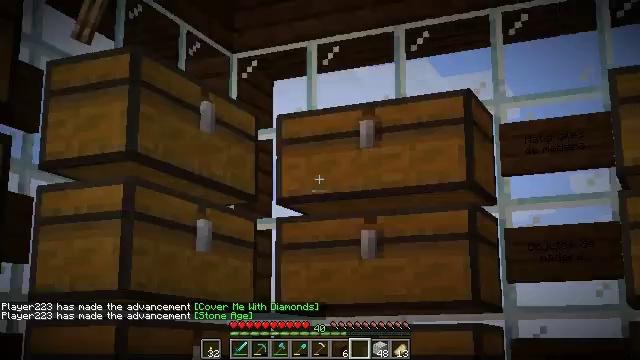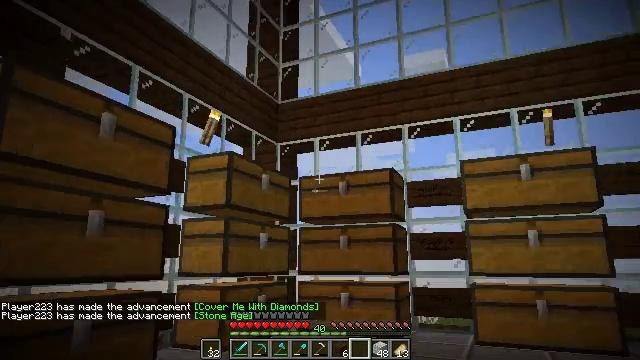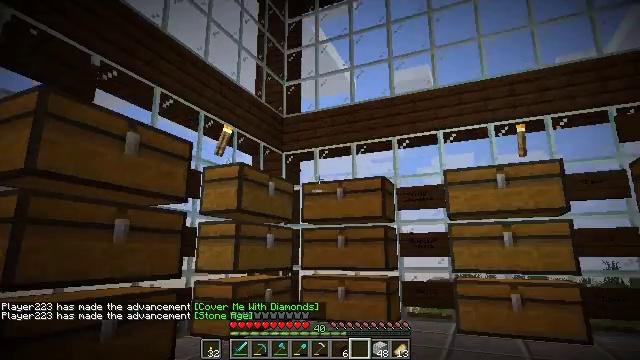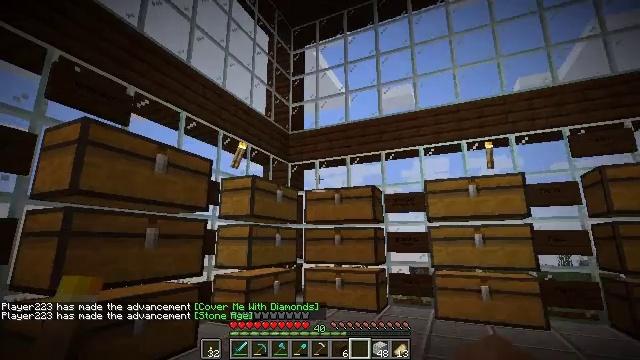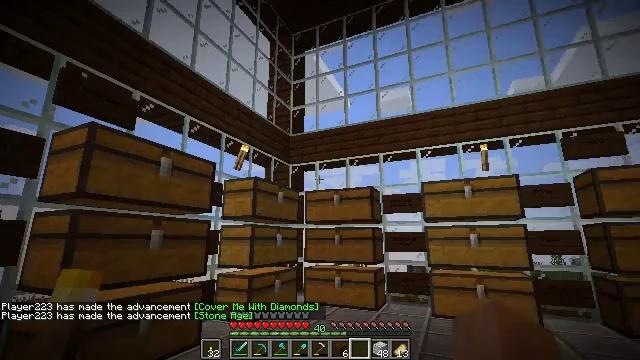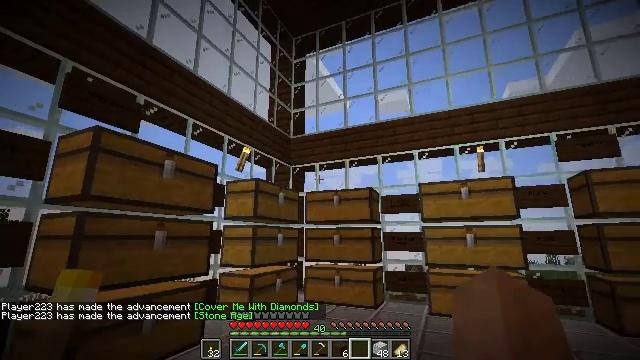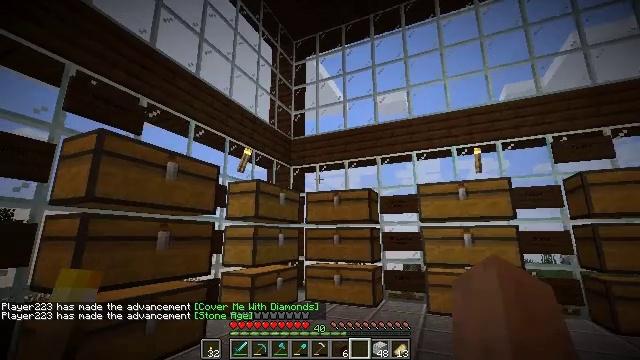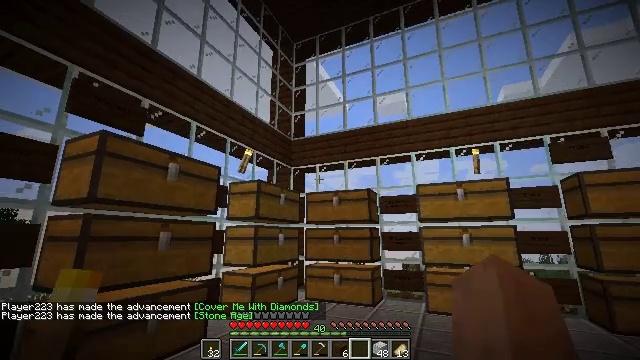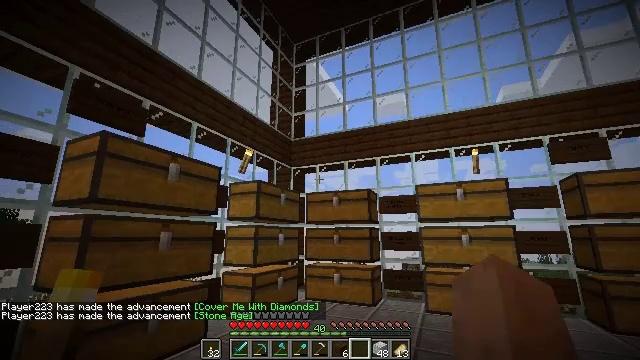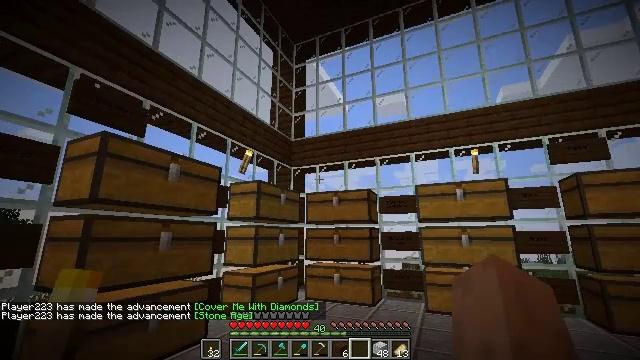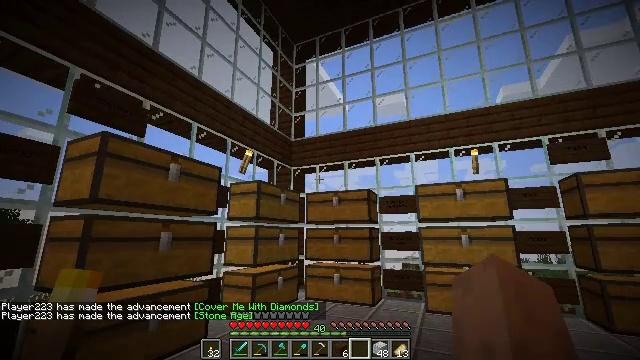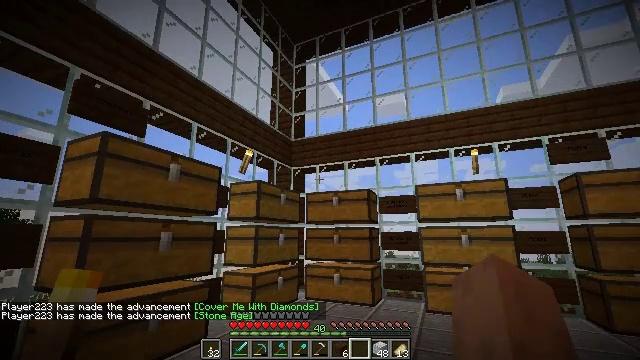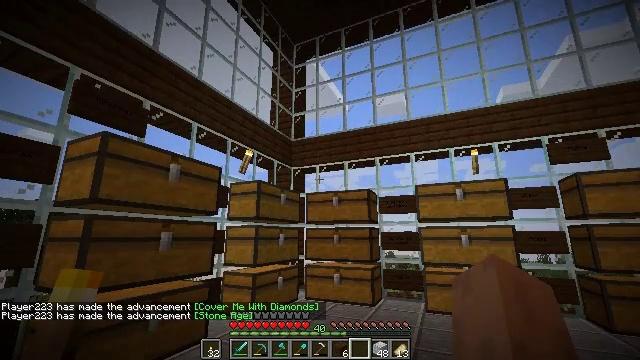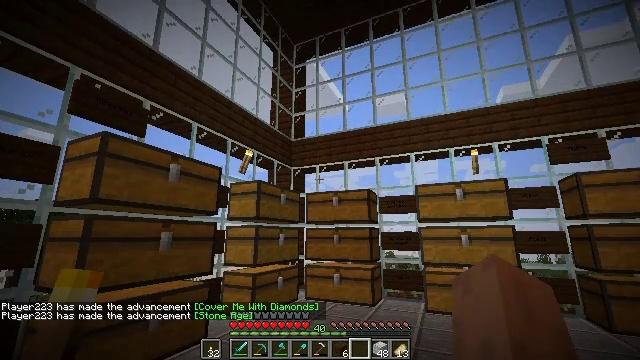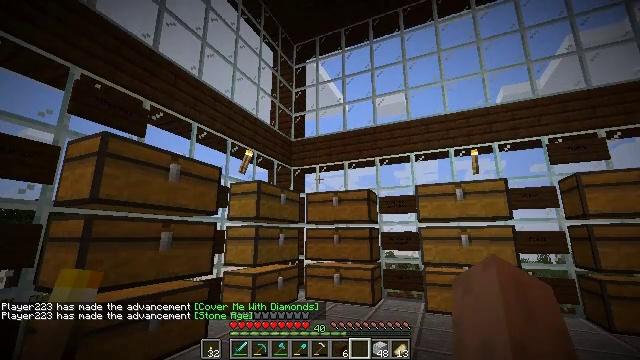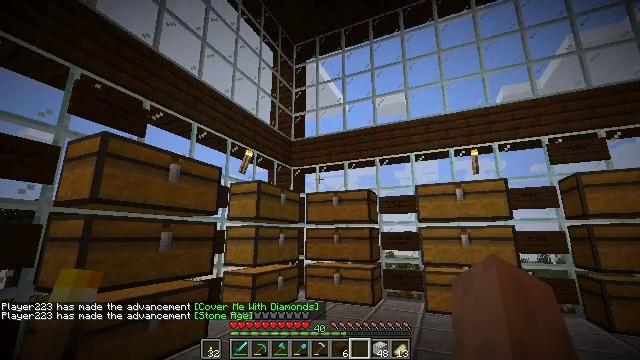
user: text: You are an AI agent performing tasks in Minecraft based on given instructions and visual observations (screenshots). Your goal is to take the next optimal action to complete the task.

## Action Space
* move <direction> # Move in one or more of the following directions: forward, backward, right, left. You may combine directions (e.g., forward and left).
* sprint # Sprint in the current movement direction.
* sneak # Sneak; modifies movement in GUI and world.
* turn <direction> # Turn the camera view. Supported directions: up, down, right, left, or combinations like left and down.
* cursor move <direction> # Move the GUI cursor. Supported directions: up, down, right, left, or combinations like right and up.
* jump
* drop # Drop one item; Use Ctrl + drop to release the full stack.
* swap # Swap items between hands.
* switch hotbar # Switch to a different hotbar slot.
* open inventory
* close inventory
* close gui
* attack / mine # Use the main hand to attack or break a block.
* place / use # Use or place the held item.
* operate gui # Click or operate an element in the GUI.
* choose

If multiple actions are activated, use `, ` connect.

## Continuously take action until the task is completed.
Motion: motion action
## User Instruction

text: Collect dark oak log for building.
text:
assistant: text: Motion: no_op
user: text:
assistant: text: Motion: no_op
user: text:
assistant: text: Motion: no_op
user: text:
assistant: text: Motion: no_op
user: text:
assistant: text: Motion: no_op
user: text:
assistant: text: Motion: no_op
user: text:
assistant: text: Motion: no_op
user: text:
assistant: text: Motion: no_op
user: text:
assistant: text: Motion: no_op
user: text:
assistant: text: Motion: no_op
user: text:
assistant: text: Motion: no_op
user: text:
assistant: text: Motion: no_op
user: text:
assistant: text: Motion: no_op
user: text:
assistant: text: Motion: no_op
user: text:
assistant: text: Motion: no_op
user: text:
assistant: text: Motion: no_op
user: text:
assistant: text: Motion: no_op
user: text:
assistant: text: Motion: no_op
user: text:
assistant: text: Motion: no_op
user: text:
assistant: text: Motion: no_op
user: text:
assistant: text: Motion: no_op
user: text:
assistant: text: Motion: no_op
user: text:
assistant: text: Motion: no_op
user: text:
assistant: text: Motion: no_op
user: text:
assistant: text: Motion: no_op
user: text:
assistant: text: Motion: no_op
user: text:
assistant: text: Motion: no_op
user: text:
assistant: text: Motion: no_op
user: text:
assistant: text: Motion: no_op
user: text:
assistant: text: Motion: no_op